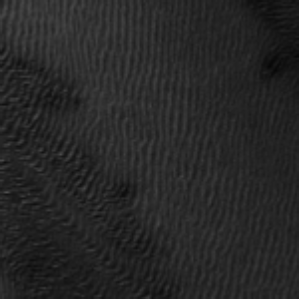
Label: frost